Question: I am new to CSS, and am using Dreamweaver cs6. I have a gap between my menu buttons and main content in Firefox but not in ie. Any advice would be greatly appreciated. I can fill the gap in Firefox, but then I get an overlap in IE. I am trying to get them to be flush.

Here is my html code:
'''
<head>
<meta http-equiv="Content-Type" content="text/html; charset=utf-8" />
<title>home</title>
<style type="text/css">
body {
background-color: #06F;
background-image: url(Images/Website_Images/Banners/bg-banner-blue.png);
}
#header {
background-repeat: no-repeat;
background-position: center;
height: 40px;
z-index: 1;
position: relative;
top: 0px;
padding: 0px;
margin: 0px;
clear: both;
float: none;
border-top-style: none;
border-right-style: none;
border-bottom-style: none;
border-left-style: none;
-moz-border-radius: 10px;
-webkit-border-radius: 10px;
width: auto;
}
</style>
<link href="Main_MenuCSS.css" rel="stylesheet" type="text/css" />
<link href="Main_BodyCSS.css" rel="stylesheet" type="text/css" />
</head>
<body>
<div id="header"></div>
<div id="Navbar">
<div id="holder">
<ul>
<li><a href="index.html" id="onlink">Home</a></li>
<li><a href="services.html">Services</a></li>
<li><a href="about_us.html">About Us</a></li>
<li><a href="portfolio.html">Portfolio</a></li>
<li><a href="contact_us.html">Contact Us</a></li>
</ul>
</div><!-- end holder -->
</div><!-- end navbar -->
<div id="body">Main Body Here</div>
<div id="footer">Footer Here</div>
</body>
</html>
'''
Here is my css:
'''
#Navbar {
width: 760px;
margin-left: auto;
margin-right: auto;
margin-top: 25px;
}
#Navbar #holder {
height:64px;
border-bottom:1px solid #000;
width: 755px;
padding-left:25px;
}
#Navbar #holder ul {
list-style:none;
margin:0;
padding:0;
}
#Navbar #holder ul li a {
text-decoration: none;
float: left;
margin-right: 5px;
font-family: "Arial Black", Gadget, sans-serif;
color: #FFF;
border: 1px solid #000;
border-bottom: 1px solid #000;
padding: 20px;
width: 100px;
text-align: center;
display: block;
background: #69f;
border-top-left-radius: 15px;
border-top-right-radius: 15px;
}
#Navbar #holder ul li a:hover {
background:#F90;
color:FFF;
text-shadow:1px 1px 1px #000;
}
#holder ul li a#onlink{
background: #fff;
color: #000;
border-bottom: 1px solid #FFF;
}
#holder ul li a#onlink:hover {
background:#FFF;
color:#69F;
text-shadow:1px 1px 1px #000;
}
'''
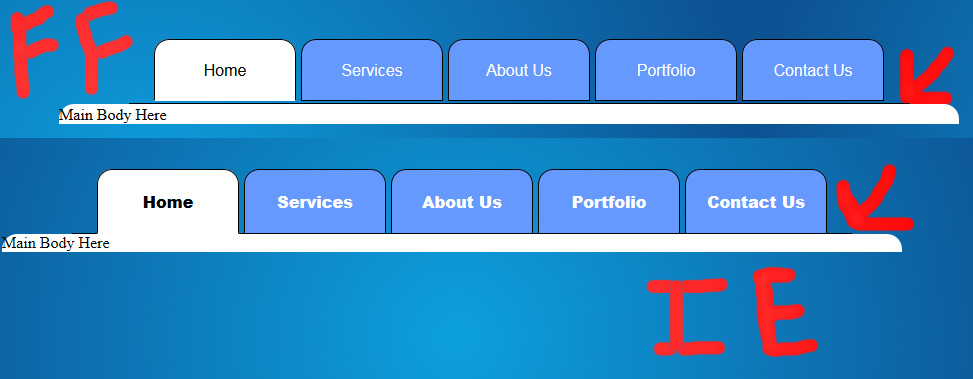
Answer: The problem seems to be a mismatch in rendered height between Firefox ('20px') and Internet Explorer ('22.56px').
Explicitly defining the line-height of the text will ensure all browsers render the same heights for the menu buttons:
'''
#Navbar #holder ul li a {
line-height: 23px;
}
'''
I've tested this in Firefox 41 and Internet Explorer 11 and the heights look identical.
@clovola's jsfiddle with the extra line of CSS: <URL>